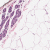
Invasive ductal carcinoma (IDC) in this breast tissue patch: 0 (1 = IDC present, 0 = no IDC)